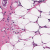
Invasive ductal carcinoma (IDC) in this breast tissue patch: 0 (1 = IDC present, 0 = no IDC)